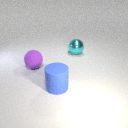
large purple rubber sphere in front of large cyan metal sphere